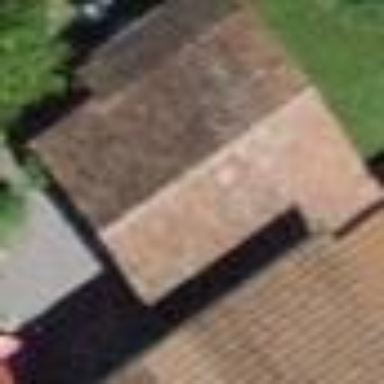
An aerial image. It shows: Barn.